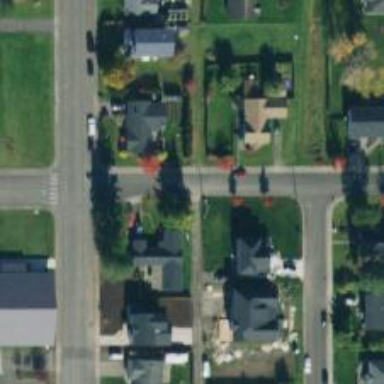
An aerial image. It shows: Alley classified as service road.